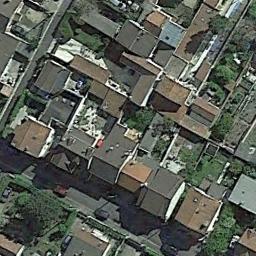
Label: residential